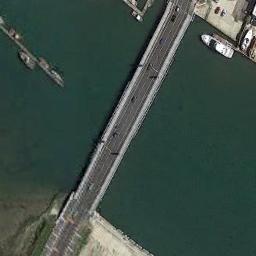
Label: bridge